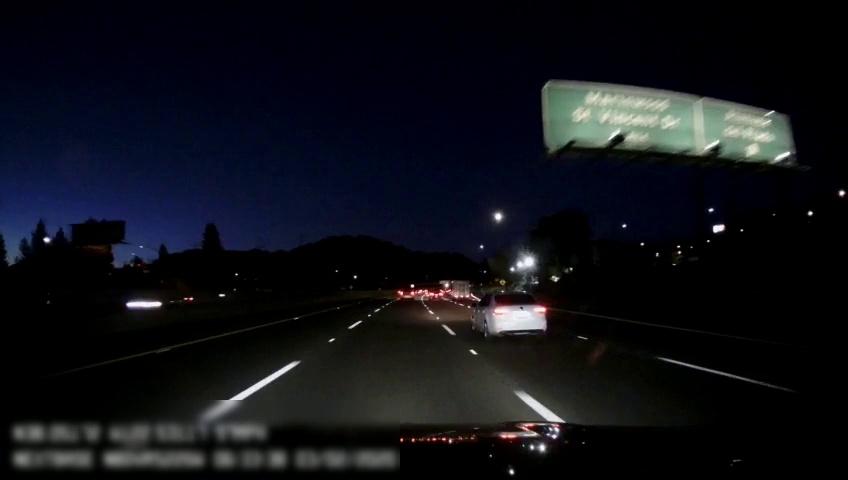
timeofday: Night
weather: Other
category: Drivable Space
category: Vehicles | Other LV
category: Vehicles | Car
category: Vehicles | SUV
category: Vehicles | Car
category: Lanes | Alternate Lane
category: Lanes | Current Lane
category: Lanes | Current Lane
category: Lanes | Alternate Lane
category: Lanes | Alternate Lane
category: Traffic | Signs
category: Traffic | Signs